Question: I'm trying to use Google Data Studio (GDS) to display a dashboard with a map. I want to show 2 metrics on the tooltip - and . But GDS lets me select only one metric at a time as the default and makes everything else optional. Is there a way to show both metrics ?
I'm able to show both metrics on the map using Tableau Public. However, I would prefer staying within the Google ecosystem, if possible.
For reference, I've attached a screenshot below - comparing the two visualizations.

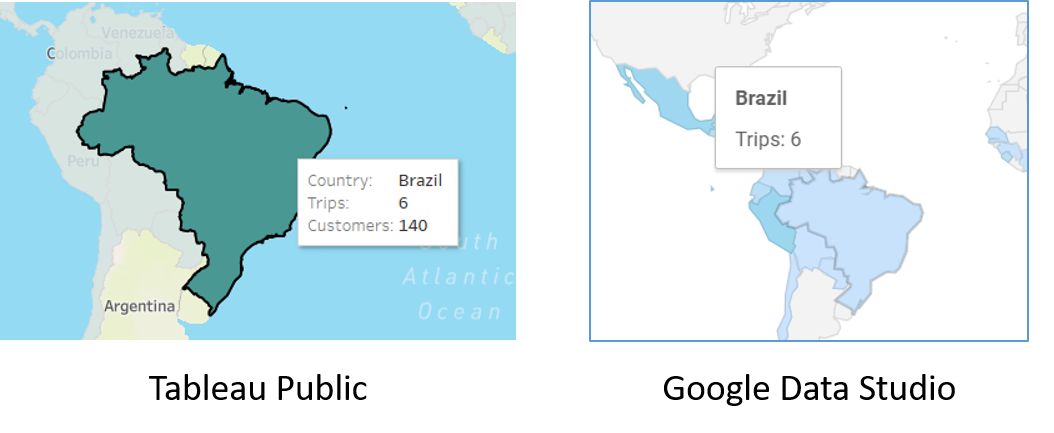
Answer: <URL>.
However, as alluded to, <URL> would allow viewers to choose a single metric from a range of different metrics.
<URL> and a GIF to demonstrate:
<URL>